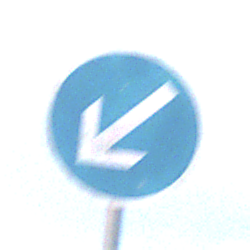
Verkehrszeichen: VorgeschriebeneVorbeifahrtLinks
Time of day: SunriseSunset
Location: Outdoor (Nature)
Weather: PartlyCloudy
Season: NotSpecified
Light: Natural